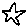
Label: star